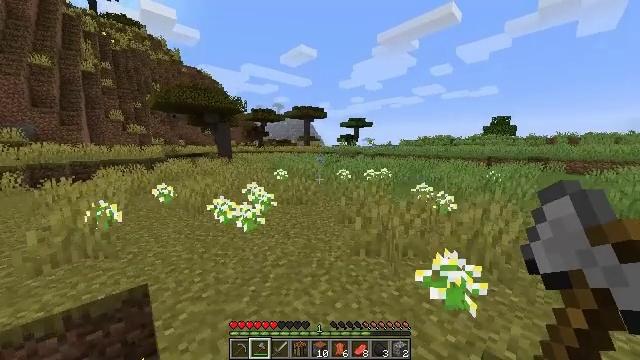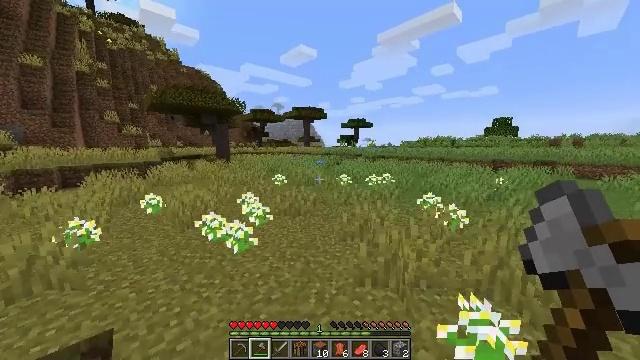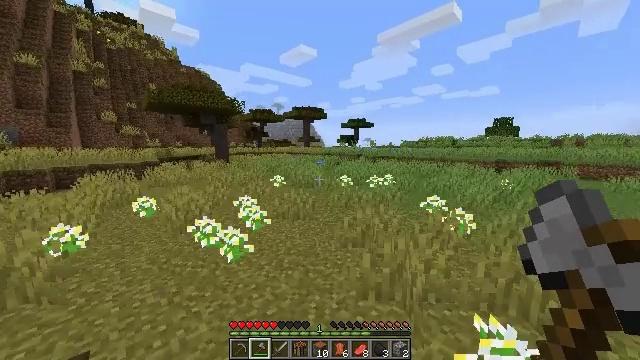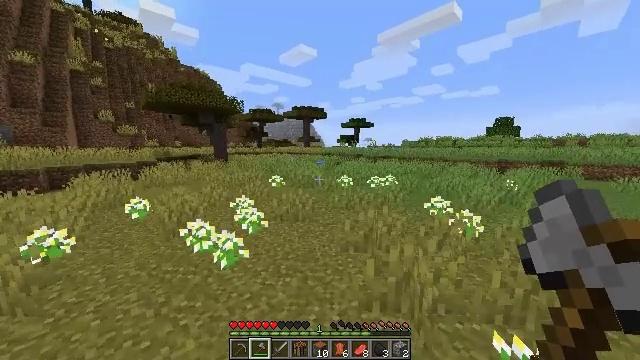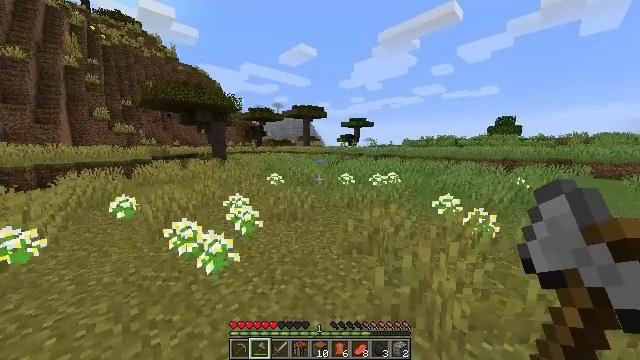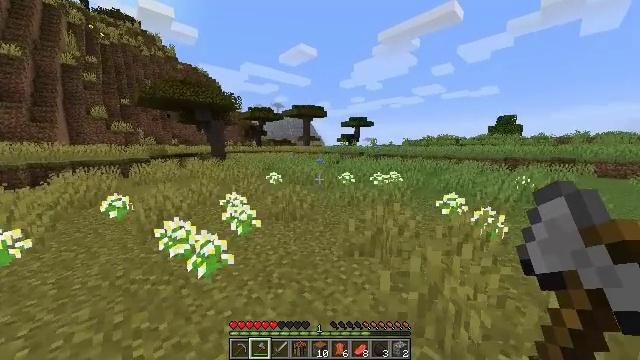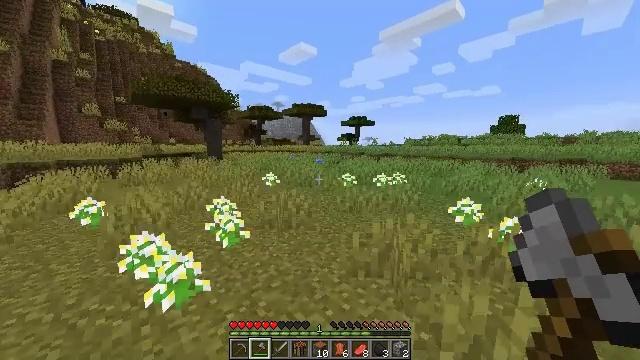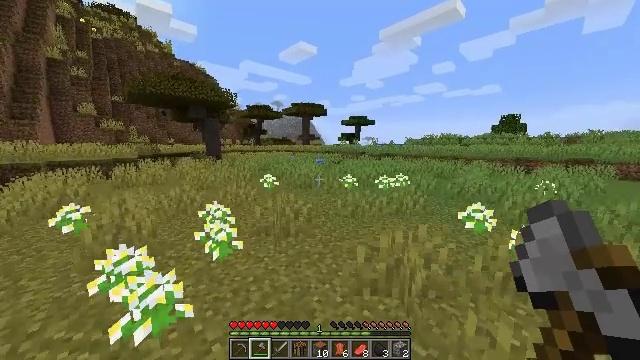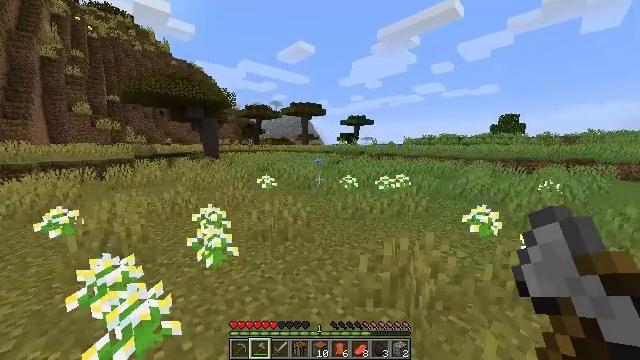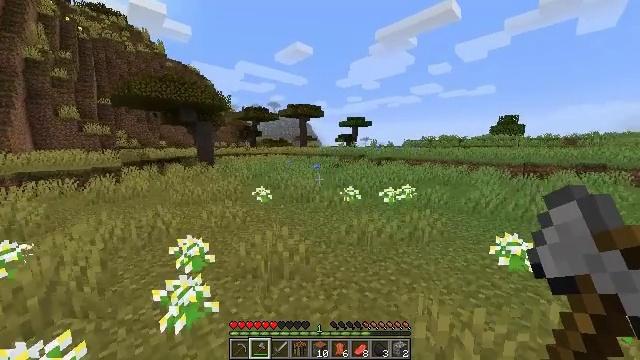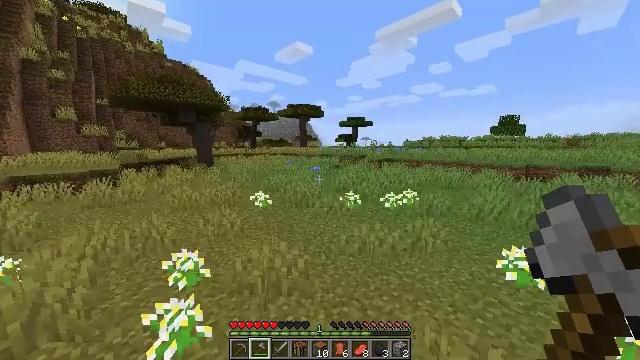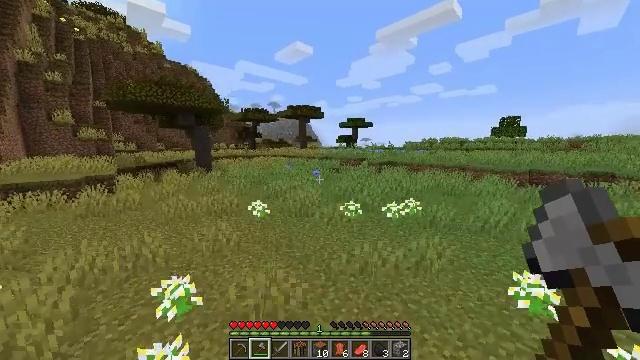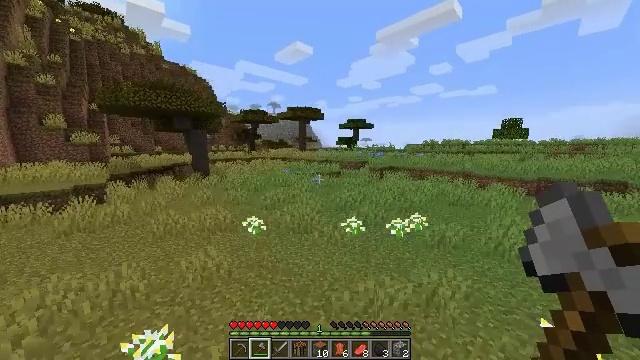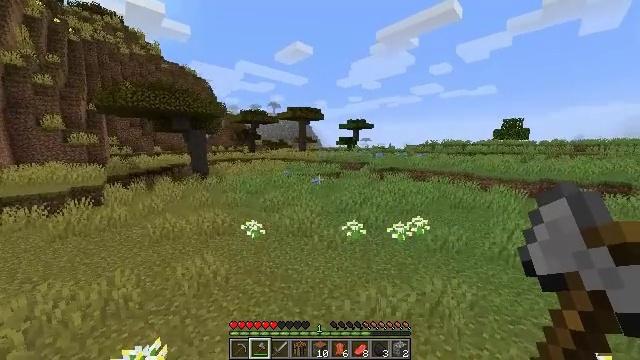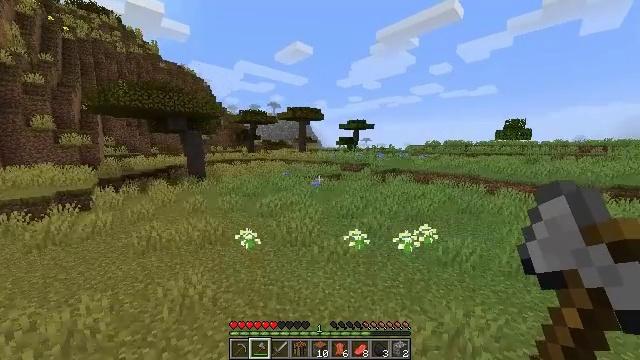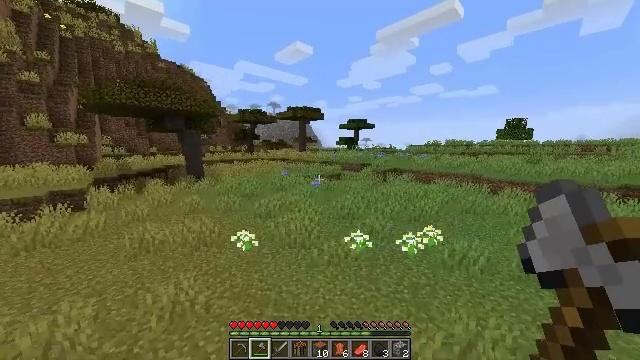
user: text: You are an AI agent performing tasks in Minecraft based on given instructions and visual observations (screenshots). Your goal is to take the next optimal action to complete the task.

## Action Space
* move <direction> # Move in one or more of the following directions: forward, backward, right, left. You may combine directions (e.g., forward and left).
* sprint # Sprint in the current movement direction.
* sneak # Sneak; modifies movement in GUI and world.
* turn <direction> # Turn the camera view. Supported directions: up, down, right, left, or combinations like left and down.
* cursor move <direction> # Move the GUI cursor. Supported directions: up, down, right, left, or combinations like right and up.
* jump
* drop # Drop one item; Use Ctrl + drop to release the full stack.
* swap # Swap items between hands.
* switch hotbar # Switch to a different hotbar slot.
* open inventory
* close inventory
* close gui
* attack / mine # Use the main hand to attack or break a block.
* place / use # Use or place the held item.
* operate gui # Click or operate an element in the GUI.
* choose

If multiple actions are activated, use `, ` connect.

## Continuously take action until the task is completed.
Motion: motion action
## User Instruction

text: Hunt animals.
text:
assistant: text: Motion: move forward, sprint, jump
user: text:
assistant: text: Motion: move forward, sprint
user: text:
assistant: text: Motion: move forward, sprint
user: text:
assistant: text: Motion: move forward, sprint
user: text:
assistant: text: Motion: move forward, sprint
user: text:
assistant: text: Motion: move forward, sprint
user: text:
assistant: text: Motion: move forward
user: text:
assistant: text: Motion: move forward
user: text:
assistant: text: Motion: move forward, sprint, jump
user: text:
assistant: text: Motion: move forward, sprint, jump
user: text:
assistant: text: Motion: move forward, sprint, jump
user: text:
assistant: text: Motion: move forward, sprint, jump
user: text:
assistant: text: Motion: move forward, sprint
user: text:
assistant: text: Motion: move forward, sprint
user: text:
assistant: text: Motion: move forward, sprint
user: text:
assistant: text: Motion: move forward, sprint
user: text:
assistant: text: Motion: move forward, sprint
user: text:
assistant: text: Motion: move forward, sprint
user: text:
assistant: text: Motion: move forward, sprint
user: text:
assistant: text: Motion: move forward, sprint
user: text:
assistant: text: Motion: move forward, sprint, turn left
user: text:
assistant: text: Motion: move forward, sprint
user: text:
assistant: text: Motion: move forward, sprint
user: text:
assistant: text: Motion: move forward, sprint
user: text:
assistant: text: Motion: move forward, sprint
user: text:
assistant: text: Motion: move forward, sprint
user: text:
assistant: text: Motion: move forward, sprint, turn right and down
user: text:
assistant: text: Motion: move forward, sprint, turn right and down
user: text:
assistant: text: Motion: move forward, sprint
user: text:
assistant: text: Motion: move forward, sprint